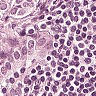
Metastatic tissue present: yes